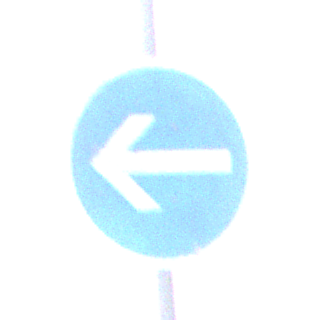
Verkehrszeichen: VorgeschriebeneFahrtrichtungHierLinks
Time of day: SunriseSunset
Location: Outdoor (Nature)
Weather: Overcast
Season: NotSpecified
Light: Natural